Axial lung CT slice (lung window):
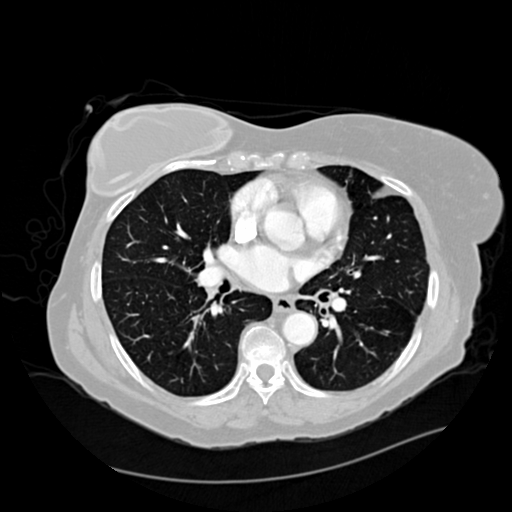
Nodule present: no